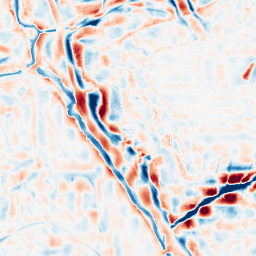
Category: wavelet
Decomposition family: wavelet_dwt
Decomposition parameters: wavelet: sym4
level: 4
Upsampling method: sinc_hamming
Upsampling parameters: scale: 2
kernel_size: 16
Upsampling scale: 2